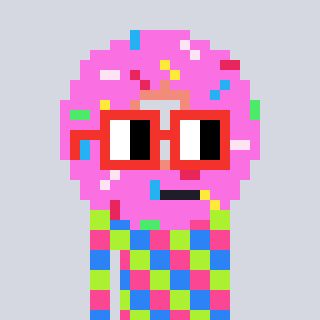
a pixel art character with square red glasses, a doughnut-shaped head and a grayscale-colored body on a cool background